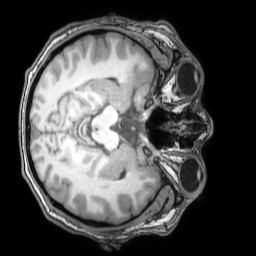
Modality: T1w
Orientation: axial
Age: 25
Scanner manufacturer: philips
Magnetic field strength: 3 T
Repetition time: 0.007 s
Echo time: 0.003501 s